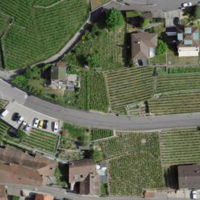
EUNIS habitat code: 55
Species observed at this site:
Ficus carica